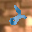
Label: 2